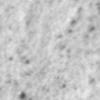
Label: no_change